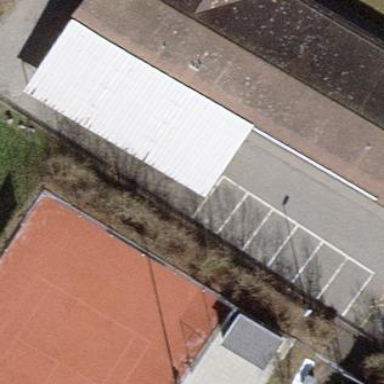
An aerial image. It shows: Building with flat white roof.